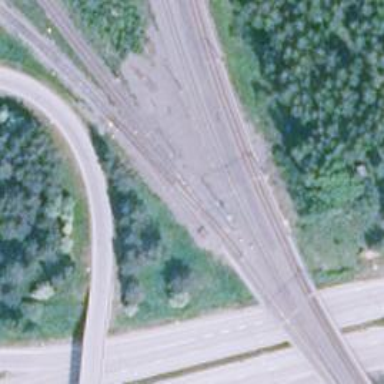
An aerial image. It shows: Bridge with electrified continuous railway track and contact line.